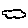
Label: cloud